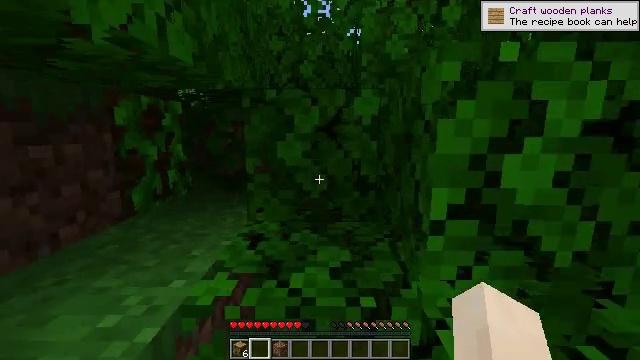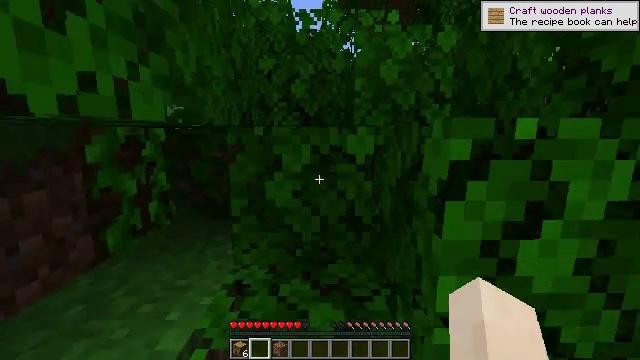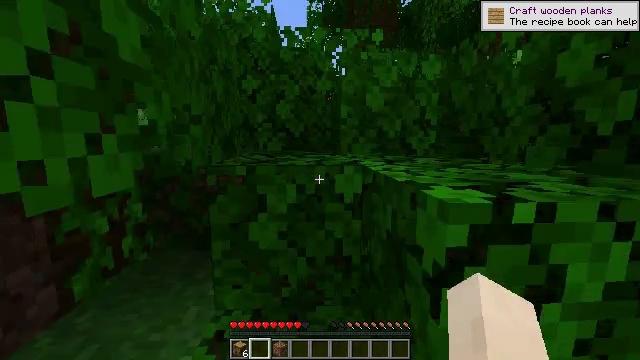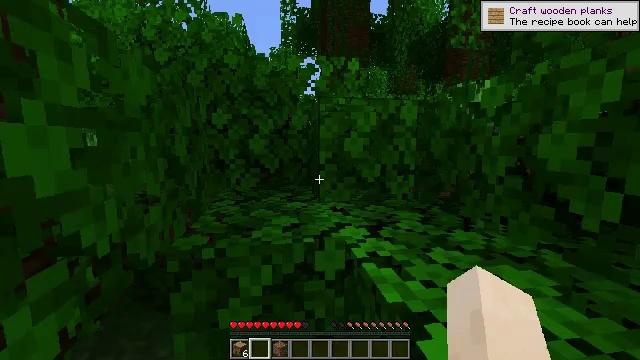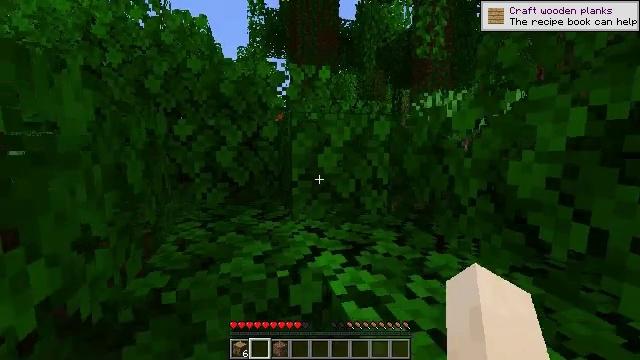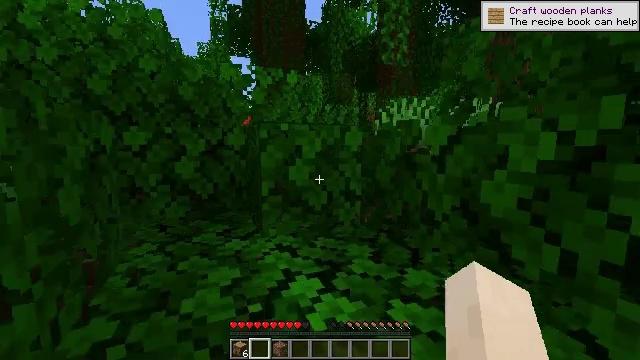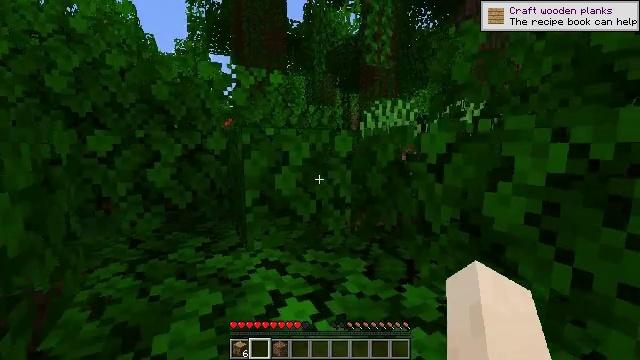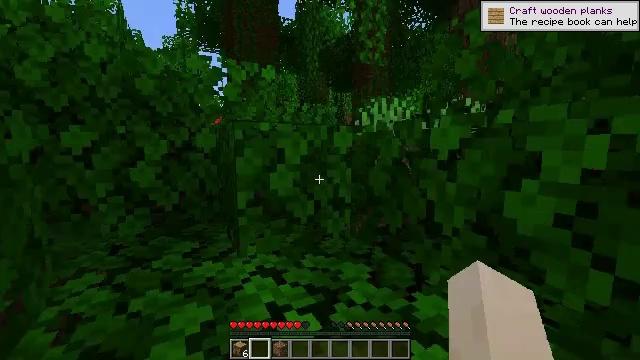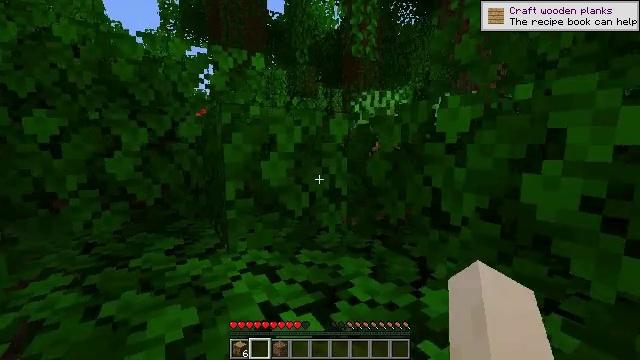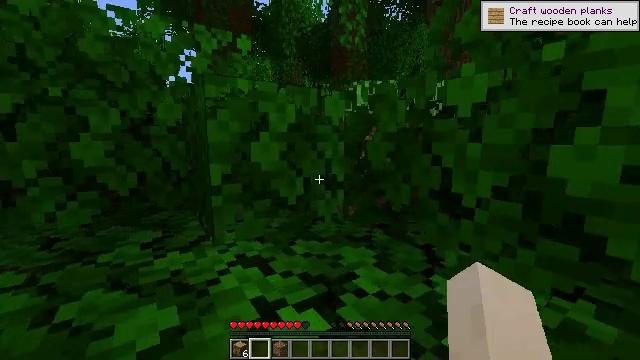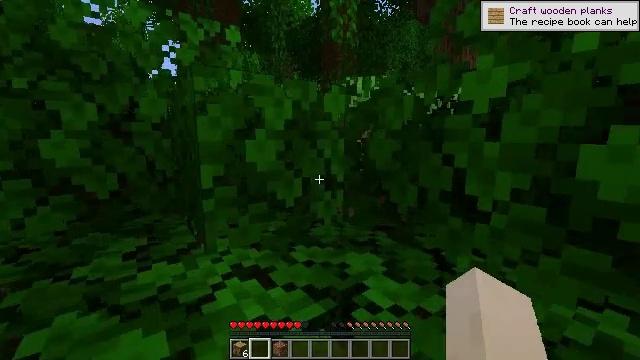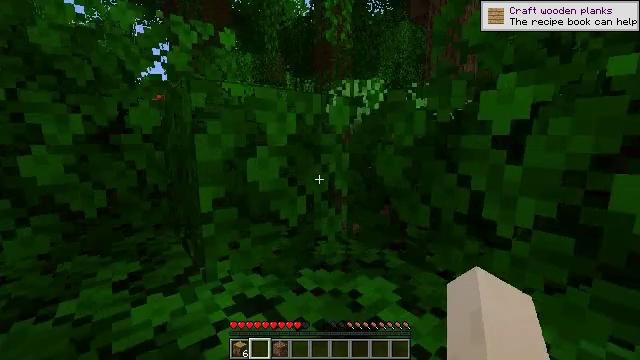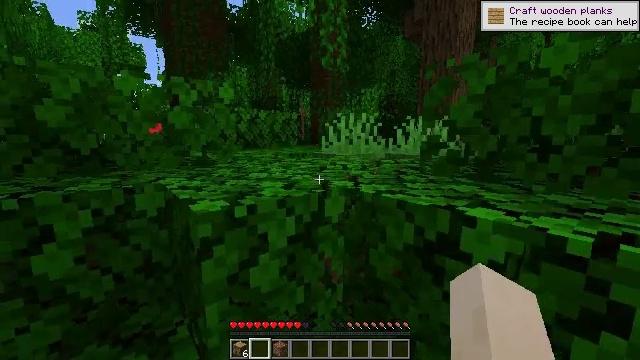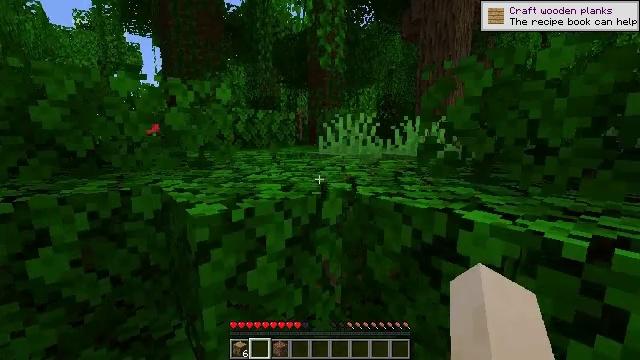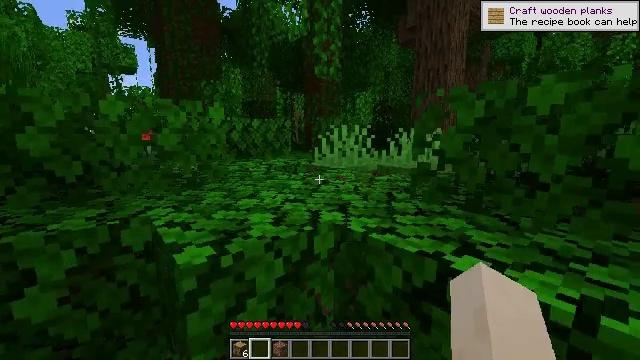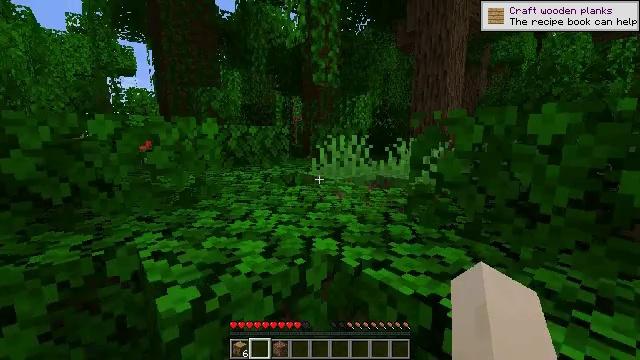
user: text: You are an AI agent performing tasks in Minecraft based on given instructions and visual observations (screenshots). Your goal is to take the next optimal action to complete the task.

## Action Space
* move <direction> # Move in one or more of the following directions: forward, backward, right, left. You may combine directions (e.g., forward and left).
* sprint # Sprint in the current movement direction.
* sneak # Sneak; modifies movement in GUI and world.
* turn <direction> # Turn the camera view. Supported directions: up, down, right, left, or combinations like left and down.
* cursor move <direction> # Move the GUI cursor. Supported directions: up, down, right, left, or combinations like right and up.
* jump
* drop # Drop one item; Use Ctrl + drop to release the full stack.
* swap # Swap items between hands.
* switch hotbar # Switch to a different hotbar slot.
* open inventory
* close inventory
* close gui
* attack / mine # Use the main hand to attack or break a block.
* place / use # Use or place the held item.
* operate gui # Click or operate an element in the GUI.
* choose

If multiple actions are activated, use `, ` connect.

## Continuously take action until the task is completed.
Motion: motion action
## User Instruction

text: Remove the tripwire from its position.
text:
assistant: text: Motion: move forward, turn right, jump
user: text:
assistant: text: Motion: move forward, turn right and up, jump
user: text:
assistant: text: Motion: move forward, turn right, jump
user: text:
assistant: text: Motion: move forward, turn right, jump
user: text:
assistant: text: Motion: move forward, turn right
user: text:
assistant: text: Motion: move forward, turn right
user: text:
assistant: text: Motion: move forward, turn right
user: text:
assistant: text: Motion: move forward, turn right
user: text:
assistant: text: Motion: move forward, turn right
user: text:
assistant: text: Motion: move forward, turn right
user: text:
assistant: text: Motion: move forward, turn right, jump
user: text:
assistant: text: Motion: move forward, jump
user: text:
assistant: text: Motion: move forward, jump
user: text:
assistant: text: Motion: move forward, jump
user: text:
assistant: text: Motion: move forward
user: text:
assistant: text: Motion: move forward
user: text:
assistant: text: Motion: move forward
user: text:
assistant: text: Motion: move forward
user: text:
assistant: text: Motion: move forward, turn down, jump
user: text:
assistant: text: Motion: move forward, jump
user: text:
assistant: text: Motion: move forward, jump
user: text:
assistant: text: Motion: move forward
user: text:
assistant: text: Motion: move forward
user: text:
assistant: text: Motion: move forward, turn left
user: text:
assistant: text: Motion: move forward, turn left and down
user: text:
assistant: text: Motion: move forward, turn left
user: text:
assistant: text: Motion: move forward, turn left
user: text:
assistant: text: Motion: move forward, turn left
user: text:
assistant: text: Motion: move forward, turn left
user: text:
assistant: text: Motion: move forward, turn left